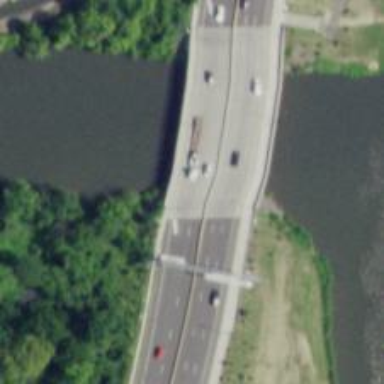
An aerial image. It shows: Trunk road bridge.